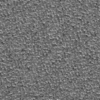
Label: not_dusty